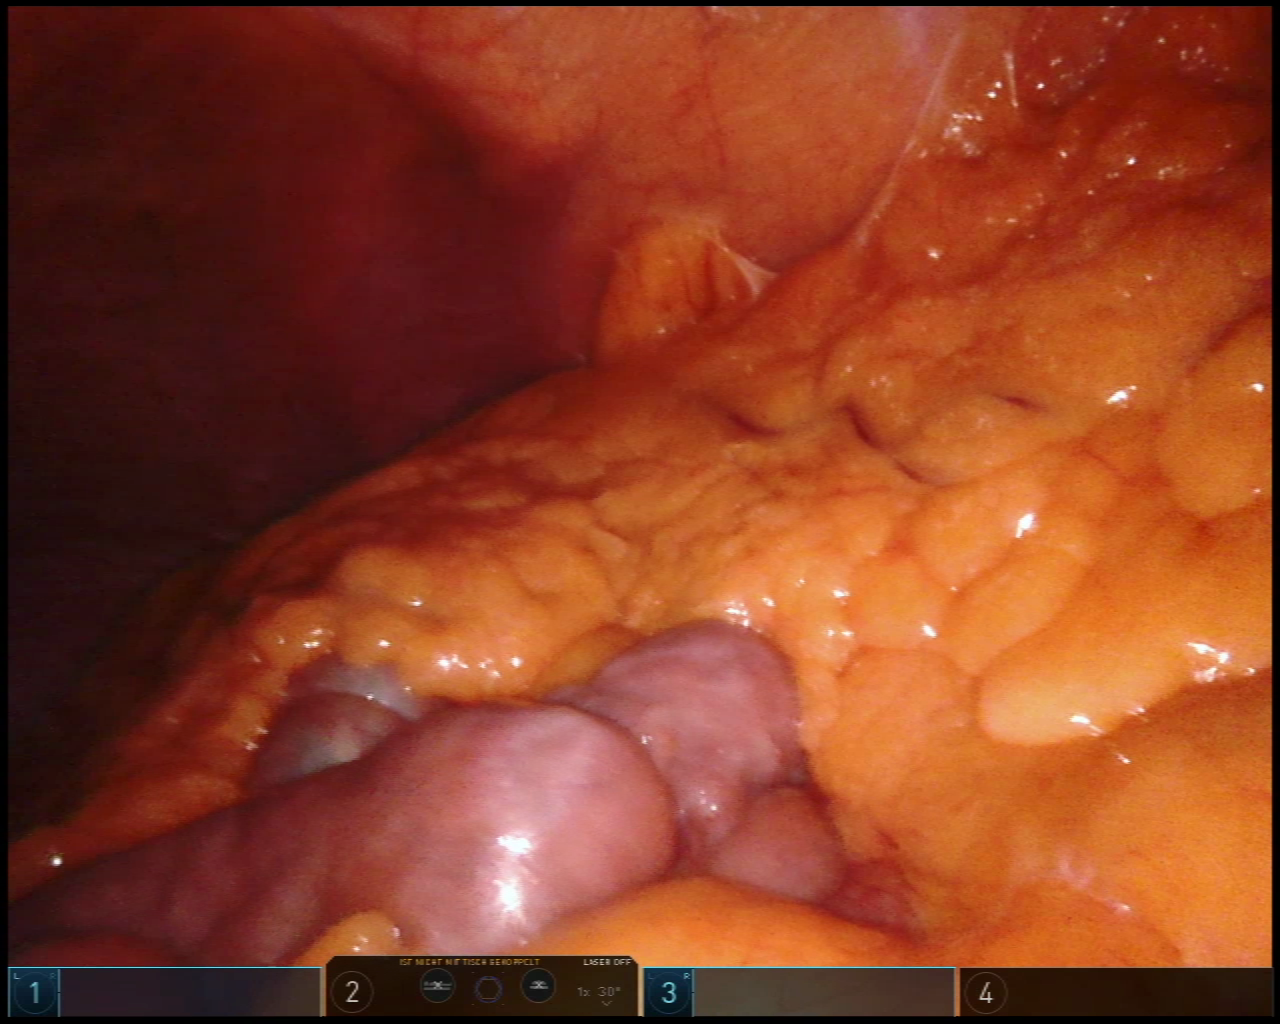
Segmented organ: small_intestine
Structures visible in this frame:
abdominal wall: yes
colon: yes
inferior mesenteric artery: no
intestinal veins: no
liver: no
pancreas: no
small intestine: yes
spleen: no
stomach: no
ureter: no
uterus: no
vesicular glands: no